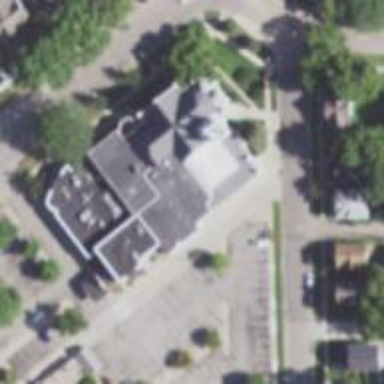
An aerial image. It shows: Church which is place of worship.